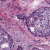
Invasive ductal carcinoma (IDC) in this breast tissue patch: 0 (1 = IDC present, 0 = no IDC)